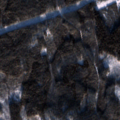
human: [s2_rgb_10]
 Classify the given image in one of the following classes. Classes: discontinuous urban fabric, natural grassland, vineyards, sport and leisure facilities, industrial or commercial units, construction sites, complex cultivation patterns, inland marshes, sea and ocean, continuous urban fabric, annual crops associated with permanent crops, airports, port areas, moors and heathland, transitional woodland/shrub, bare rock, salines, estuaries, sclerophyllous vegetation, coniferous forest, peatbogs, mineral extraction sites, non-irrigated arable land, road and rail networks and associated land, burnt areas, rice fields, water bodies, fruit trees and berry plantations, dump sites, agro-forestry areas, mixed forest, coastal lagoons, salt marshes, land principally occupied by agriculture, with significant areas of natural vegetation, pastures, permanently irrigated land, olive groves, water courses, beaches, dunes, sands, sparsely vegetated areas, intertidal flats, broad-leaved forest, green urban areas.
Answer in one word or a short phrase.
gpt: coniferous forest, mixed forest